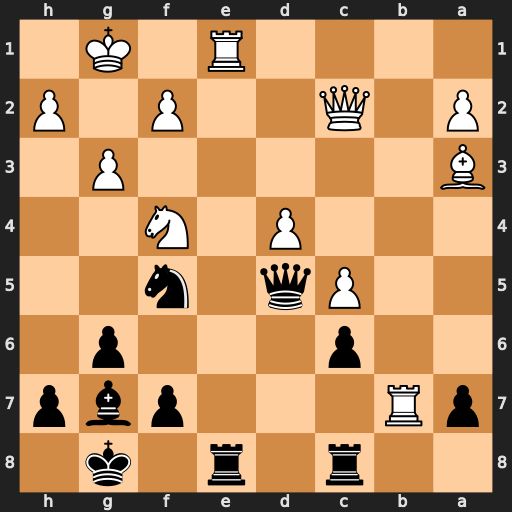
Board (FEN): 2r1r1k1/pR3pbp/2p3p1/2Pq1n2/3P1N2/B5P1/P1Q2P1P/4R1K1
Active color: b
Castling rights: -
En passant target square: -
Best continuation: Rxe1#